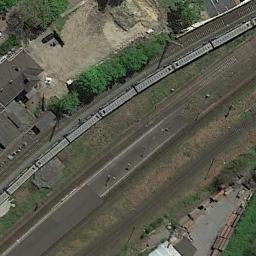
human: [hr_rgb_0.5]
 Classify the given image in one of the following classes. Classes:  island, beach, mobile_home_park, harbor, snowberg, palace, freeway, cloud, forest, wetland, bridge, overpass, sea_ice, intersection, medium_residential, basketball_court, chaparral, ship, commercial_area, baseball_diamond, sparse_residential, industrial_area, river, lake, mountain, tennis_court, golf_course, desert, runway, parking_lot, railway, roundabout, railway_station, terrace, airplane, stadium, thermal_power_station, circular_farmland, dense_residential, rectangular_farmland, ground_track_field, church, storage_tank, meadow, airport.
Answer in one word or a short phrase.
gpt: railway